Question: I have a members name coming from a database. Now I need to display these items in a list box. I have another table products coming from database.
As per client requirement, I need to display these items in the same list box.

Is it possible to place two lists of items in the same list box separated by empty space? And is it possible to trigger some action when clicking on an item?
Could anyone please help on this?
If it's not possible with list box, is it possible in a list view to add two groups in a single column separated with white space as shown in the figure above?
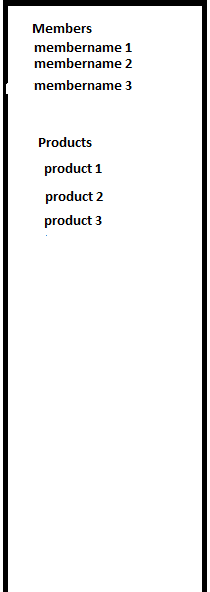
Answer: Here is a very basic example of a ListView with groups:
This MSDN article has a more advanced example: <URL>
Be aware that groups are only supported on certain operating systems (XP and above I think), so you will need to factor this in to your code.
'''
listView1.View = View.Details;
listView1.Columns.Add(new ColumnHeader() { Width=-1 });
listView1.HeaderStyle = ColumnHeaderStyle.None;
ListViewGroup membersGroup = new ListViewGroup("Members", HorizontalAlignment.Left);
listView1.Groups.Add(membersGroup);
listView1.Items.Add(new ListViewItem() { Text = "Member 1", Group = membersGroup });
listView1.Items.Add(new ListViewItem() { Text = "Member 2", Group = membersGroup });
ListViewGroup productsGroup = new ListViewGroup("Products", HorizontalAlignment.Left);
listView1.Groups.Add(productsGroup);
listView1.Items.Add(new ListViewItem() { Text = "Product 1", Group = productsGroup });
listView1.Items.Add(new ListViewItem() { Text = "Product 2", Group = productsGroup });
'''
And here is an example using a TreeView:
'''
var members = new[]
{
new { MemberName = "Member 1", MemberId = 1 },
new { MemberName = "Member 2", MemberId = 2 }
};
var products = new[]
{
new { ProductName = "Product 1", ProductId = 1 },
new { ProductName = "Product 2", ProductId = 2 }
};
TreeNode membersNode = new TreeNode("Members", members.Select(m => new TreeNode(m.MemberName)).ToArray());
TreeNode productsNode = new TreeNode("Products", products.Select(p => new TreeNode(p.ProductName)).ToArray());
treeView1.Nodes.Add(membersNode);
treeView1.Nodes.Add(productsNode);
'''
Hope these help.